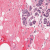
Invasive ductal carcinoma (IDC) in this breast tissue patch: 0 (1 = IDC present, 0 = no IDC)